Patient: sex F, age 57
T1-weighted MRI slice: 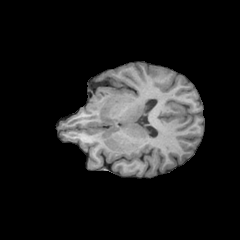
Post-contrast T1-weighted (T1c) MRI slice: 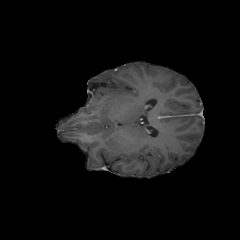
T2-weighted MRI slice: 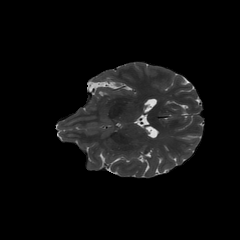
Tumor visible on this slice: no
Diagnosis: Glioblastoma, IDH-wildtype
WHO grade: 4